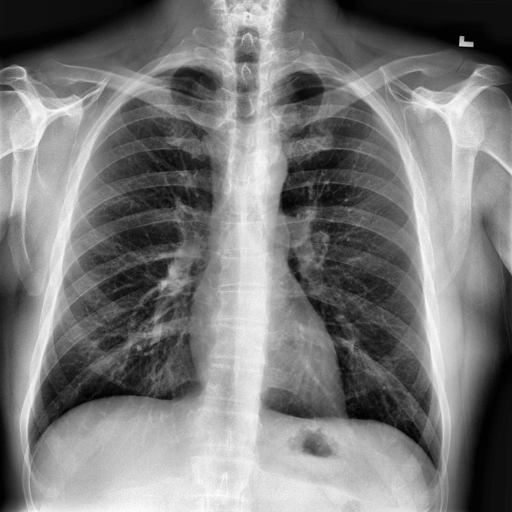
Finding: NORMAL